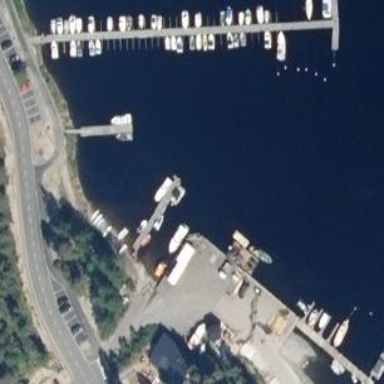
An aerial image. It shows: Man-made pier.